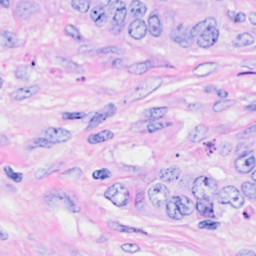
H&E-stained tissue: Breast